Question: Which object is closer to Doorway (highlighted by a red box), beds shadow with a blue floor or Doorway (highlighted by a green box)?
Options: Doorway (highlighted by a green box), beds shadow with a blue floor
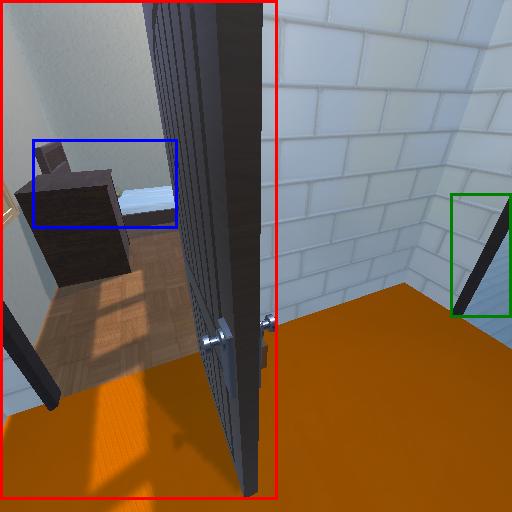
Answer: Doorway (highlighted by a green box)